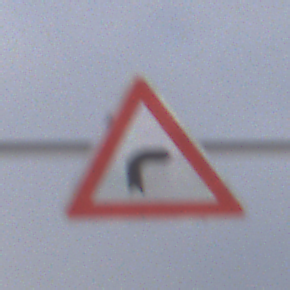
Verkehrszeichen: KurveRechts
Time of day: MorningAfternoon
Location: Outdoor (Nature)
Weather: PartlyCloudy
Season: Winter
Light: Natural